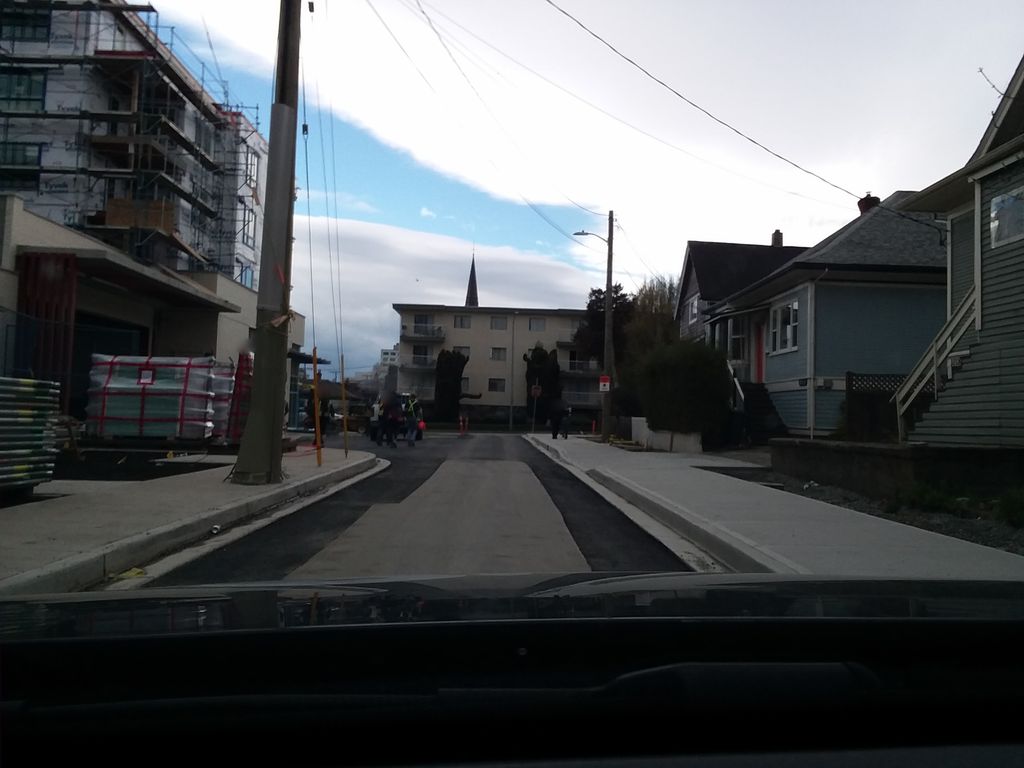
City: victoria